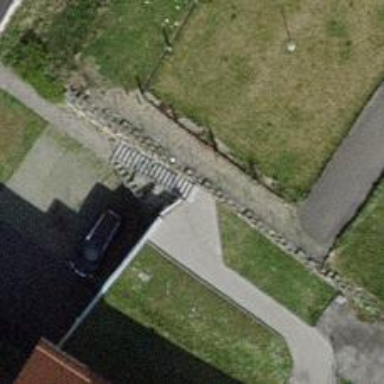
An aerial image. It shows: Set of steps on the road.